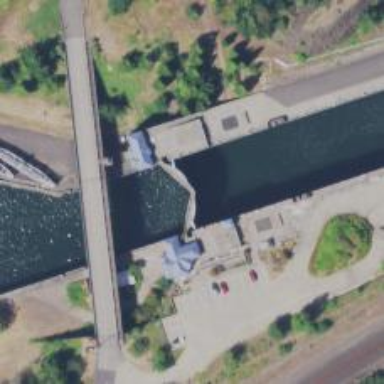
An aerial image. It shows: Lock gate along waterway.